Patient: sex M, age 59
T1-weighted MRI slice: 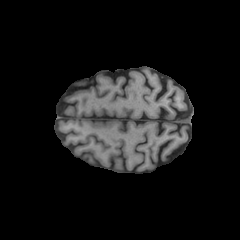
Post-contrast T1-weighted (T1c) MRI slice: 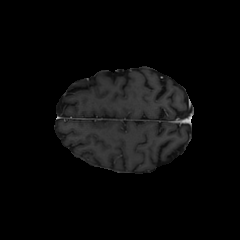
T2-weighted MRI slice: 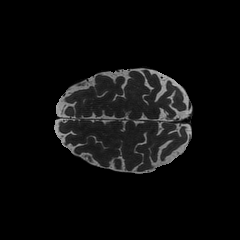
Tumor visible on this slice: no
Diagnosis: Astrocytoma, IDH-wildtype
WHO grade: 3